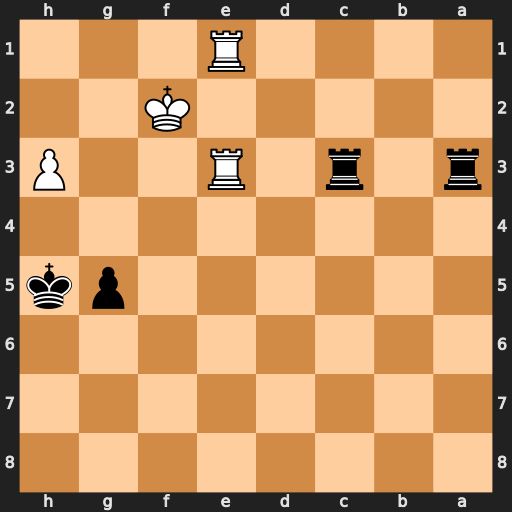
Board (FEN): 8/8/8/6pk/8/r1r1R2P/5K2/4R3
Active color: b
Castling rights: -
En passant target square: -
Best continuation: Rxe3 Rxe3 Rxe3 Kxe3 Kh4 Kf3 Kxh3